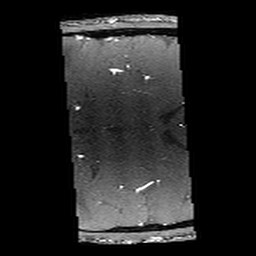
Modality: angio
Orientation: coronal
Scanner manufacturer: philips
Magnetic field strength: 7 T
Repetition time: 0.024 s
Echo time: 0.00384 s